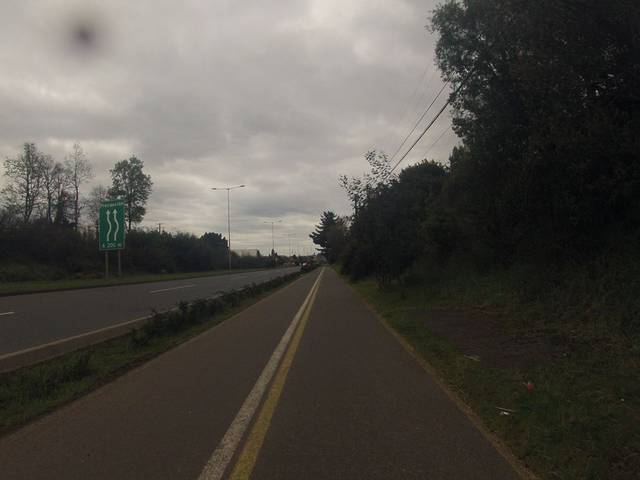
Region: Chile
Coordinates: -38.701, -72.548